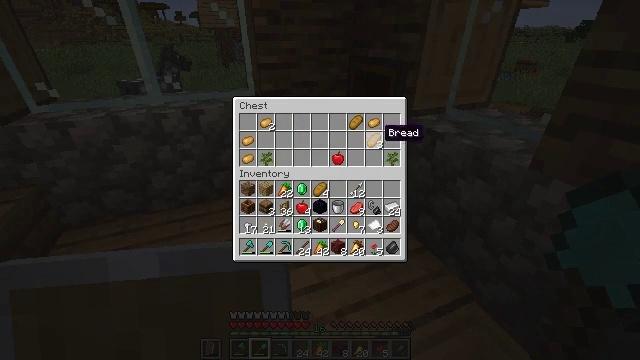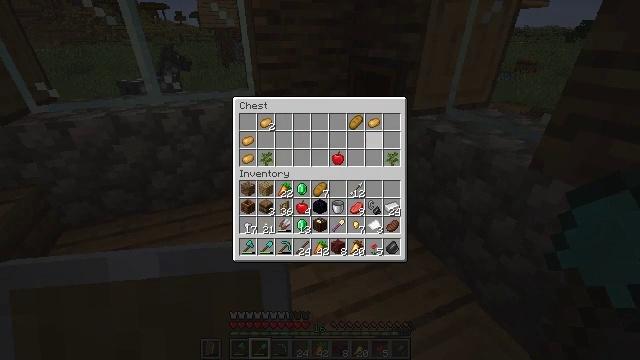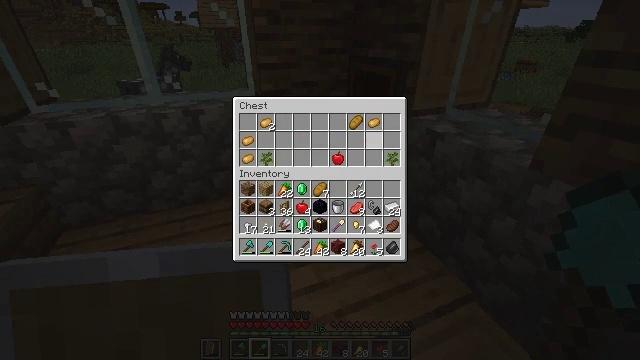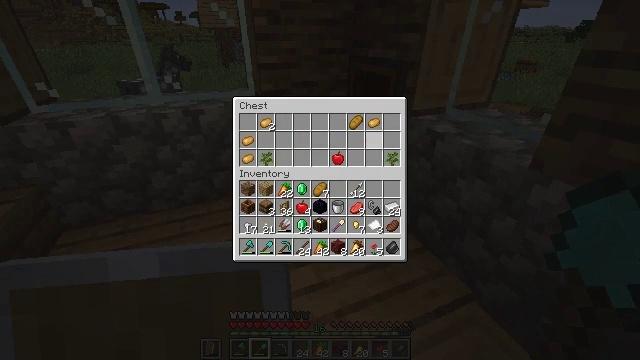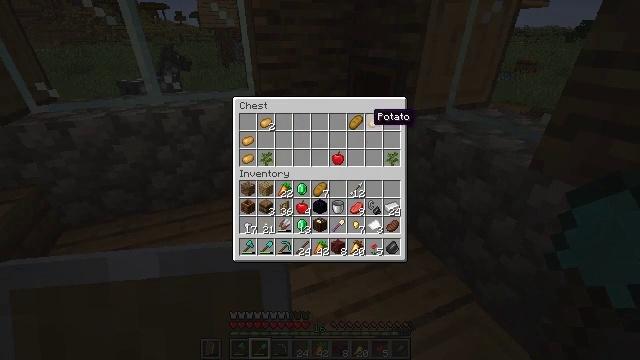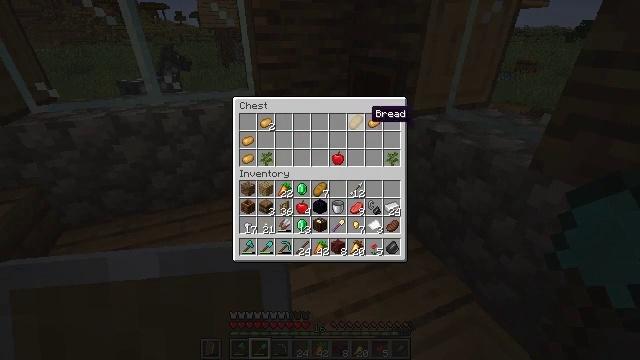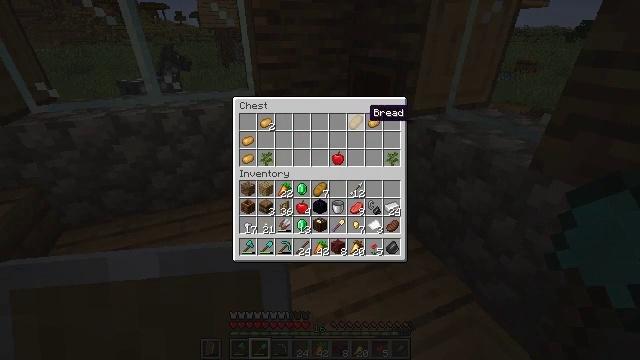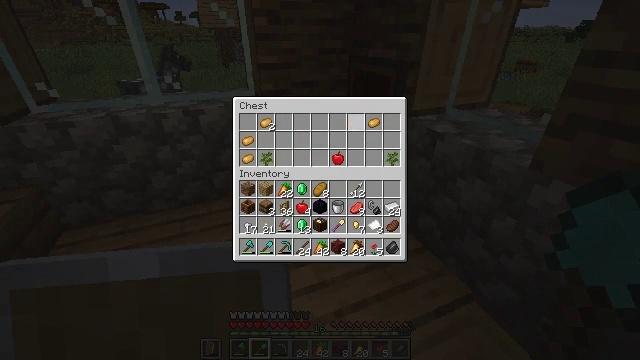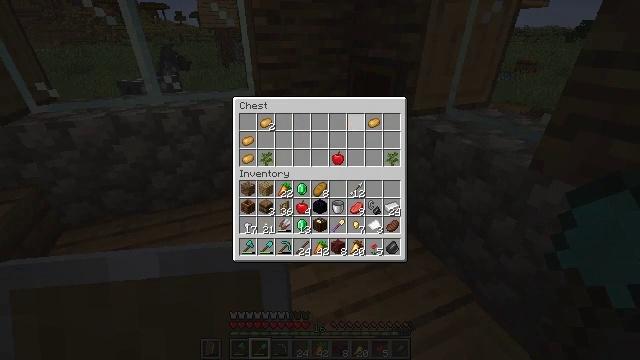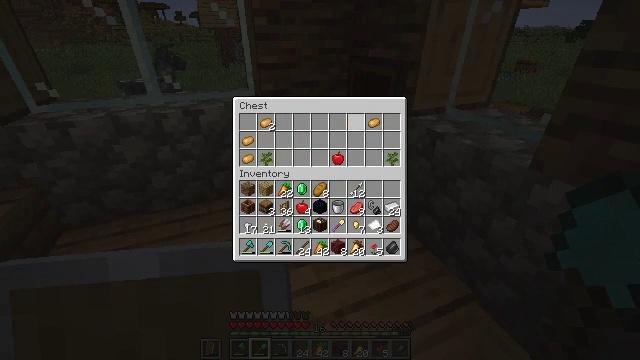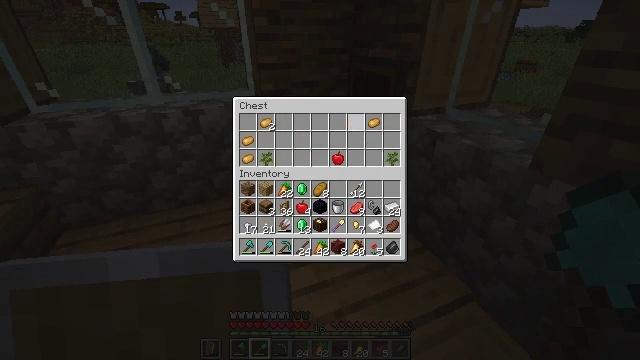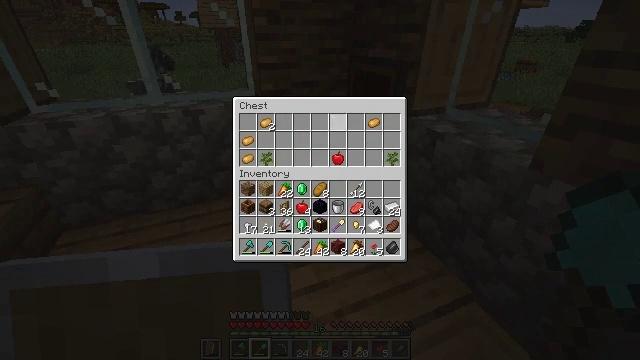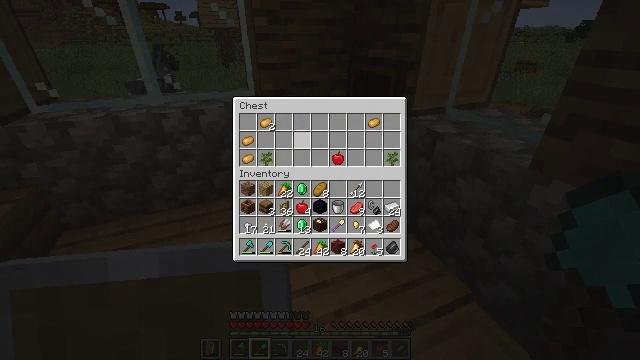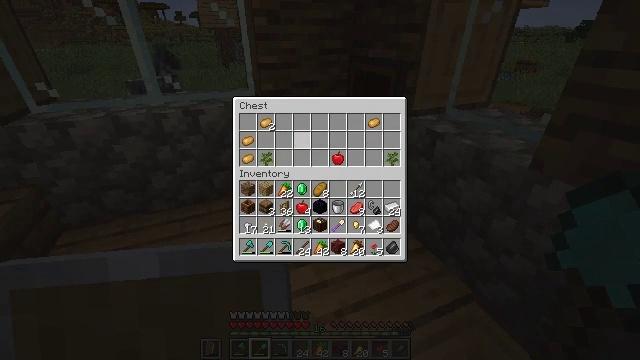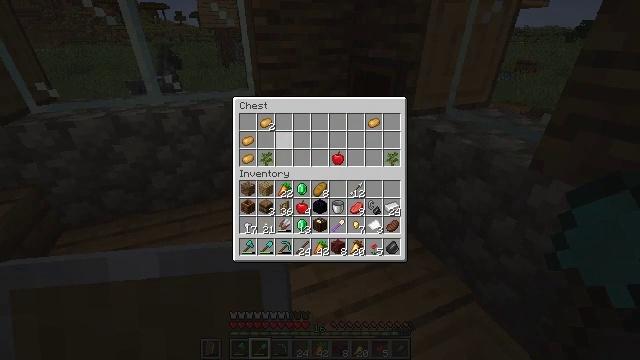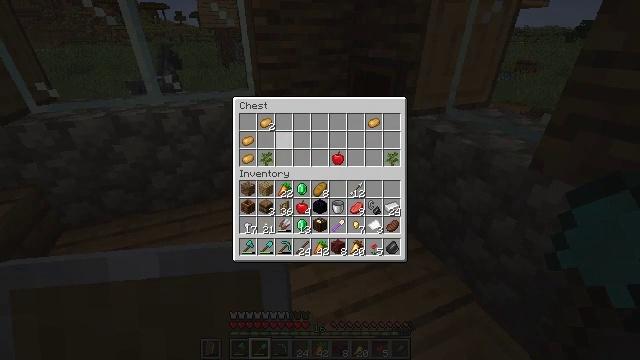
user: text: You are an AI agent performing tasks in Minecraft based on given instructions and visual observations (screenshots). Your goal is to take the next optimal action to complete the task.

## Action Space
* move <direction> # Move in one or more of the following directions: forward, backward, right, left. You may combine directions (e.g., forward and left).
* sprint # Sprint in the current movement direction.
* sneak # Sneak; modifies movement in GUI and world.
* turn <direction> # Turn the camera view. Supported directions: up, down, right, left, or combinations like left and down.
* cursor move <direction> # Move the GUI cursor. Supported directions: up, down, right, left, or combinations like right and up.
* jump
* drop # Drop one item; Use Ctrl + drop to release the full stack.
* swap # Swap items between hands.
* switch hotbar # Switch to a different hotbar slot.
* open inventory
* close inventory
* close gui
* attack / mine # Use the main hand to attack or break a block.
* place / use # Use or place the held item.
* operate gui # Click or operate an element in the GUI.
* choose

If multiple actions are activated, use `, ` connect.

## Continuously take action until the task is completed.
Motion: motion action
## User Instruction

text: Attack the brewing stand to gather it.
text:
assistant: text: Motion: sneak, operate gui
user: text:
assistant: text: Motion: sneak, operate gui
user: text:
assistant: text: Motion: sneak, cursor move up, operate gui
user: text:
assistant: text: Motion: sneak, cursor move left and up
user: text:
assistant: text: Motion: sneak
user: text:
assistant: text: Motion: sneak
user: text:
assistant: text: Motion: sneak, operate gui
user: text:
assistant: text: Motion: sneak, operate gui
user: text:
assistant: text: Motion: sneak
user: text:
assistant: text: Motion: sneak
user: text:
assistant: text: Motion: sneak, cursor move left
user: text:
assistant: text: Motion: sneak, cursor move left and down
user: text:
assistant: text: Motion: sneak
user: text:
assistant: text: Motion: sneak
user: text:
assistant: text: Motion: sneak
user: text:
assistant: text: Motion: sneak
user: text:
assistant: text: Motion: sneak, cursor move left
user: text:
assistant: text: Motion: sneak, cursor move left
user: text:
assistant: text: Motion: sneak, operate gui
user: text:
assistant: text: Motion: sneak, operate gui
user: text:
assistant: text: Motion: sneak, operate gui
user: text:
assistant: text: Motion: sneak, cursor move left and down
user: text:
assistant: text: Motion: sneak
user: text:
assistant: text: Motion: sneak
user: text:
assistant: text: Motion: sneak
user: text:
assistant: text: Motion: sneak
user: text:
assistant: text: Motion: sneak
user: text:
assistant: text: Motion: sneak, cursor move down
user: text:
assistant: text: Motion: sneak
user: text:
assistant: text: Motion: sneak, operate gui